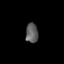
Tissue: lung
Cell type: Myeloid cells
Senescence score: 0.219
Nuclear area (px): 241
Mean DAPI intensity: 93.606